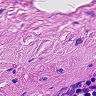
Metastatic tissue present: no